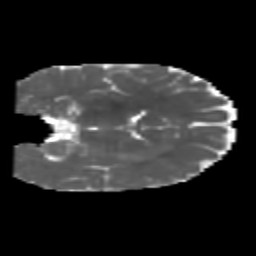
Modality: MD
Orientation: coronal
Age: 6
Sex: male
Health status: healthy